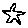
Label: star